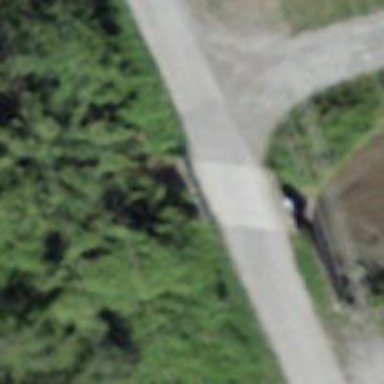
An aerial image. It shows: Culvert tunnel.